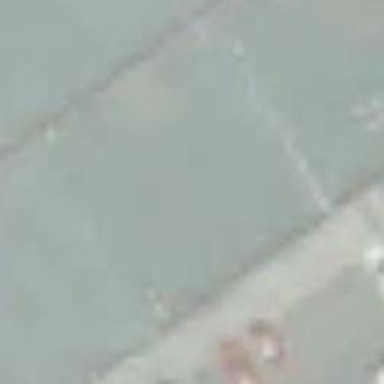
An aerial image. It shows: Car repair shop.